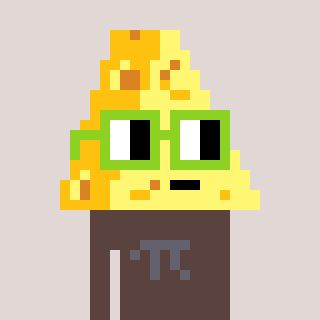
a pixel art character with square light green glasses, a cheese-shaped head and a darkbrown-colored body on a warm background